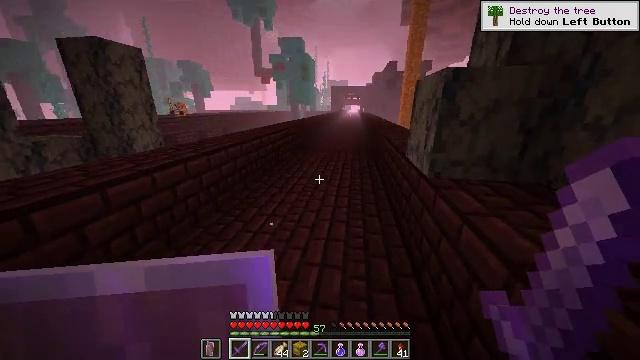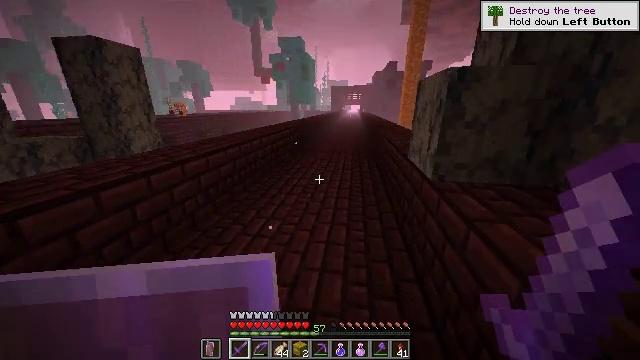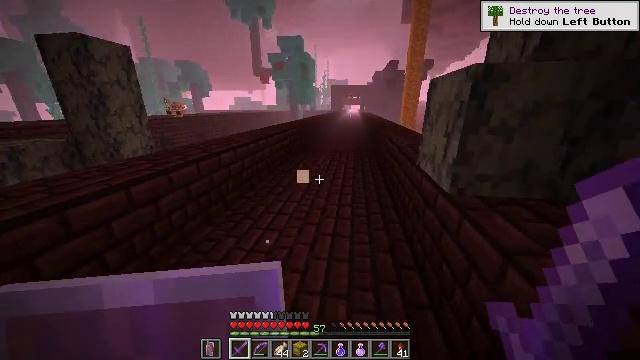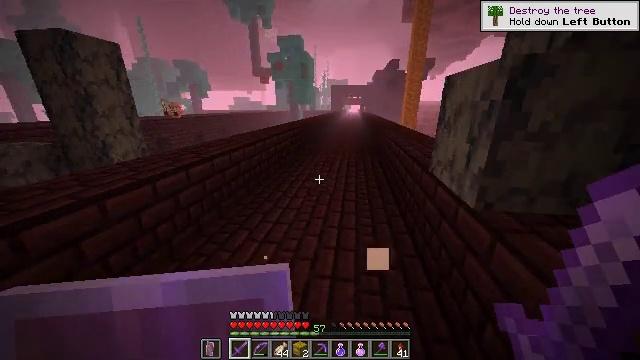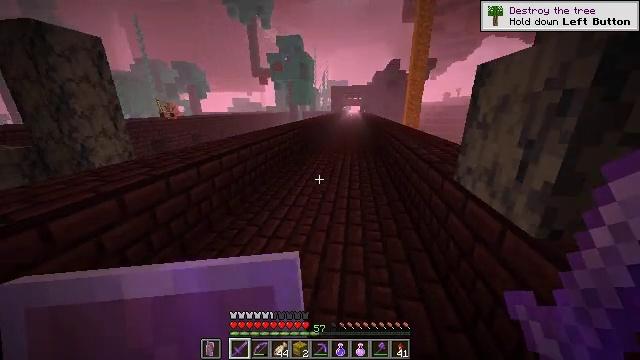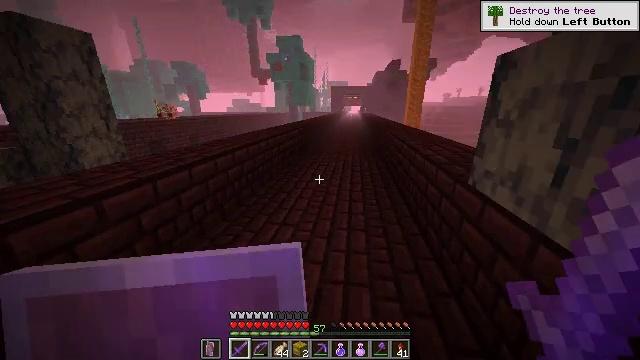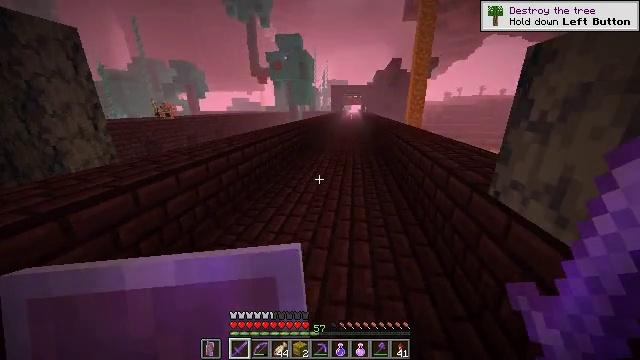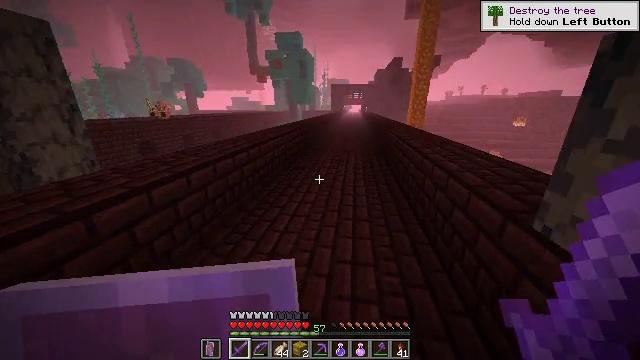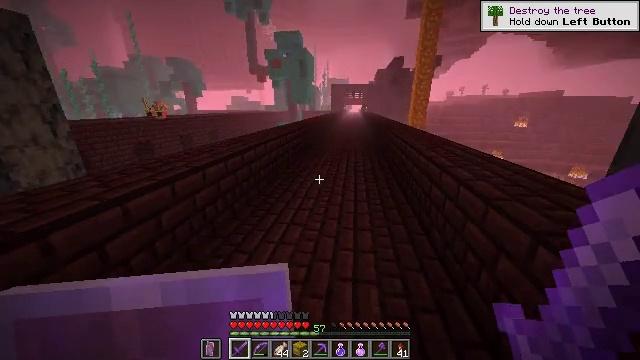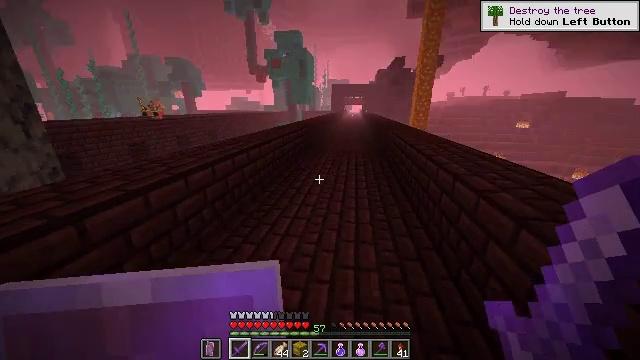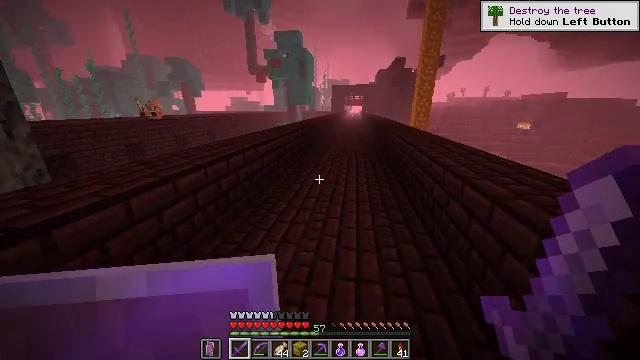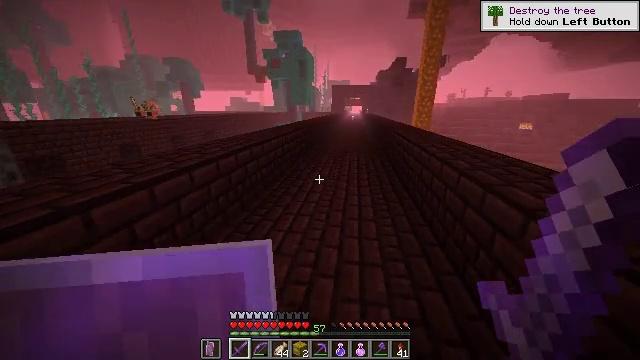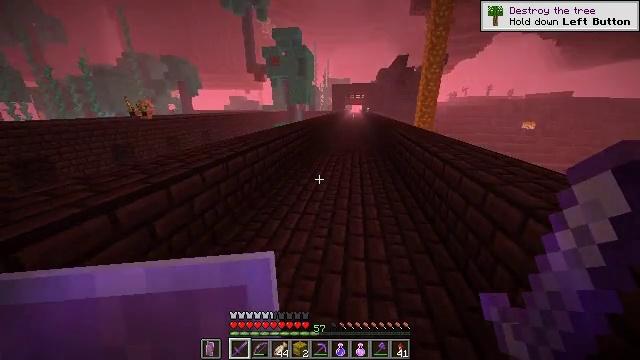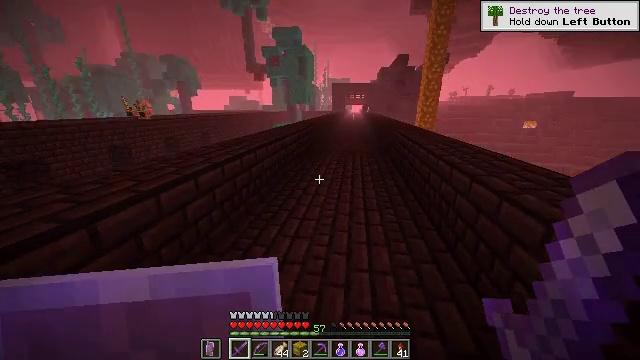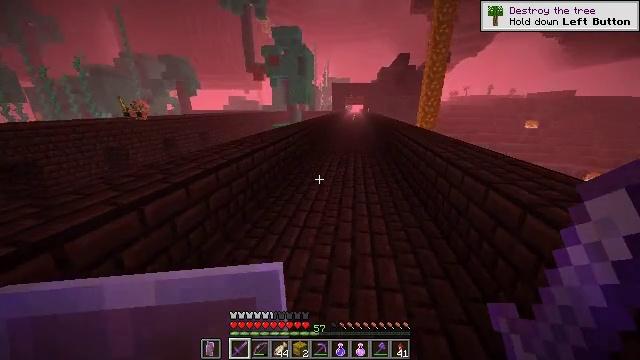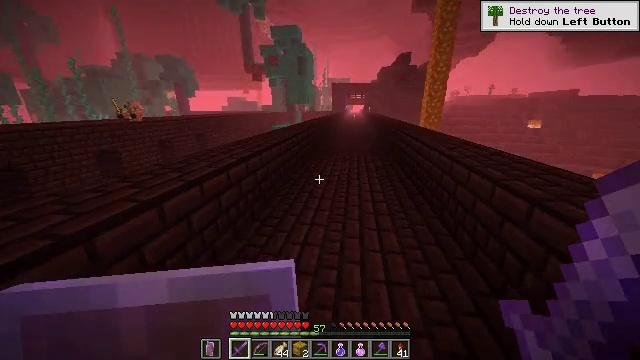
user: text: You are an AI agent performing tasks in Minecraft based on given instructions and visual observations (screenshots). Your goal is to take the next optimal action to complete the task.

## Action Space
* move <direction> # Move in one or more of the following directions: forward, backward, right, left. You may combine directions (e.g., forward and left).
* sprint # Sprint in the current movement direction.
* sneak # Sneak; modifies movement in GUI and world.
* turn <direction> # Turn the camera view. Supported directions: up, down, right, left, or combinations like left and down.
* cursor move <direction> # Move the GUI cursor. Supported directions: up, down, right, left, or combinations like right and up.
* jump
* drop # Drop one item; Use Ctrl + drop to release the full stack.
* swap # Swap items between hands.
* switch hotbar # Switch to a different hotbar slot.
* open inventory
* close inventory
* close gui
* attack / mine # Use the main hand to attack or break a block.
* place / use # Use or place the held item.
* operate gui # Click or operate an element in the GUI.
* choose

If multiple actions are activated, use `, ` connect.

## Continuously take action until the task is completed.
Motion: motion action
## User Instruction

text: Break the warped wart block.
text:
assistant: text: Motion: move forward, sprint
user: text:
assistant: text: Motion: move forward, sprint
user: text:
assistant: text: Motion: move forward, sprint
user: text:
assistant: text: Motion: move forward, sprint
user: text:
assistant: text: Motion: move forward, sprint
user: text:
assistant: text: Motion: move forward, sprint
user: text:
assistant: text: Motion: move forward, sprint
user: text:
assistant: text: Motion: move forward, sprint
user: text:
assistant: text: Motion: move forward, sprint
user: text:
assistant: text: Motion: move forward, sprint
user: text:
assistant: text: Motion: move forward, sprint
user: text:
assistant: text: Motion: move forward, sprint
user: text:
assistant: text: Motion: move forward, sprint
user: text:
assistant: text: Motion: move forward, sprint
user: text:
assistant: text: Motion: move forward, sprint
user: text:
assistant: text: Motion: move forward, sprint
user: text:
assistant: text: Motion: move forward, sprint
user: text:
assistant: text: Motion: move forward, sprint, turn right
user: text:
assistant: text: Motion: move forward, sprint, turn right
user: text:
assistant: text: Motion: move forward, sprint, turn right
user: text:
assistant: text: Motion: move forward, sprint
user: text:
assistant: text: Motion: move forward, sprint
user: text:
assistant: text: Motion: move forward, sprint
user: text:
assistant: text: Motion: move forward, sprint
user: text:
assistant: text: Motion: move forward, sprint
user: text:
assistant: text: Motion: move forward, sprint, jump
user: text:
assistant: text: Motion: move forward, sprint, jump
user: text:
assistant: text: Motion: move forward, sprint, turn right, jump
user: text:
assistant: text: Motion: move forward, sprint, turn right, jump
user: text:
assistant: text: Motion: move forward, sprint, jump